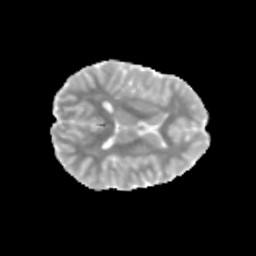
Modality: MD
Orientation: axial
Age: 11
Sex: female
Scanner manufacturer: siemens
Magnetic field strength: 3 T
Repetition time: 3.8 s
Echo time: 0.07 s